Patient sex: F
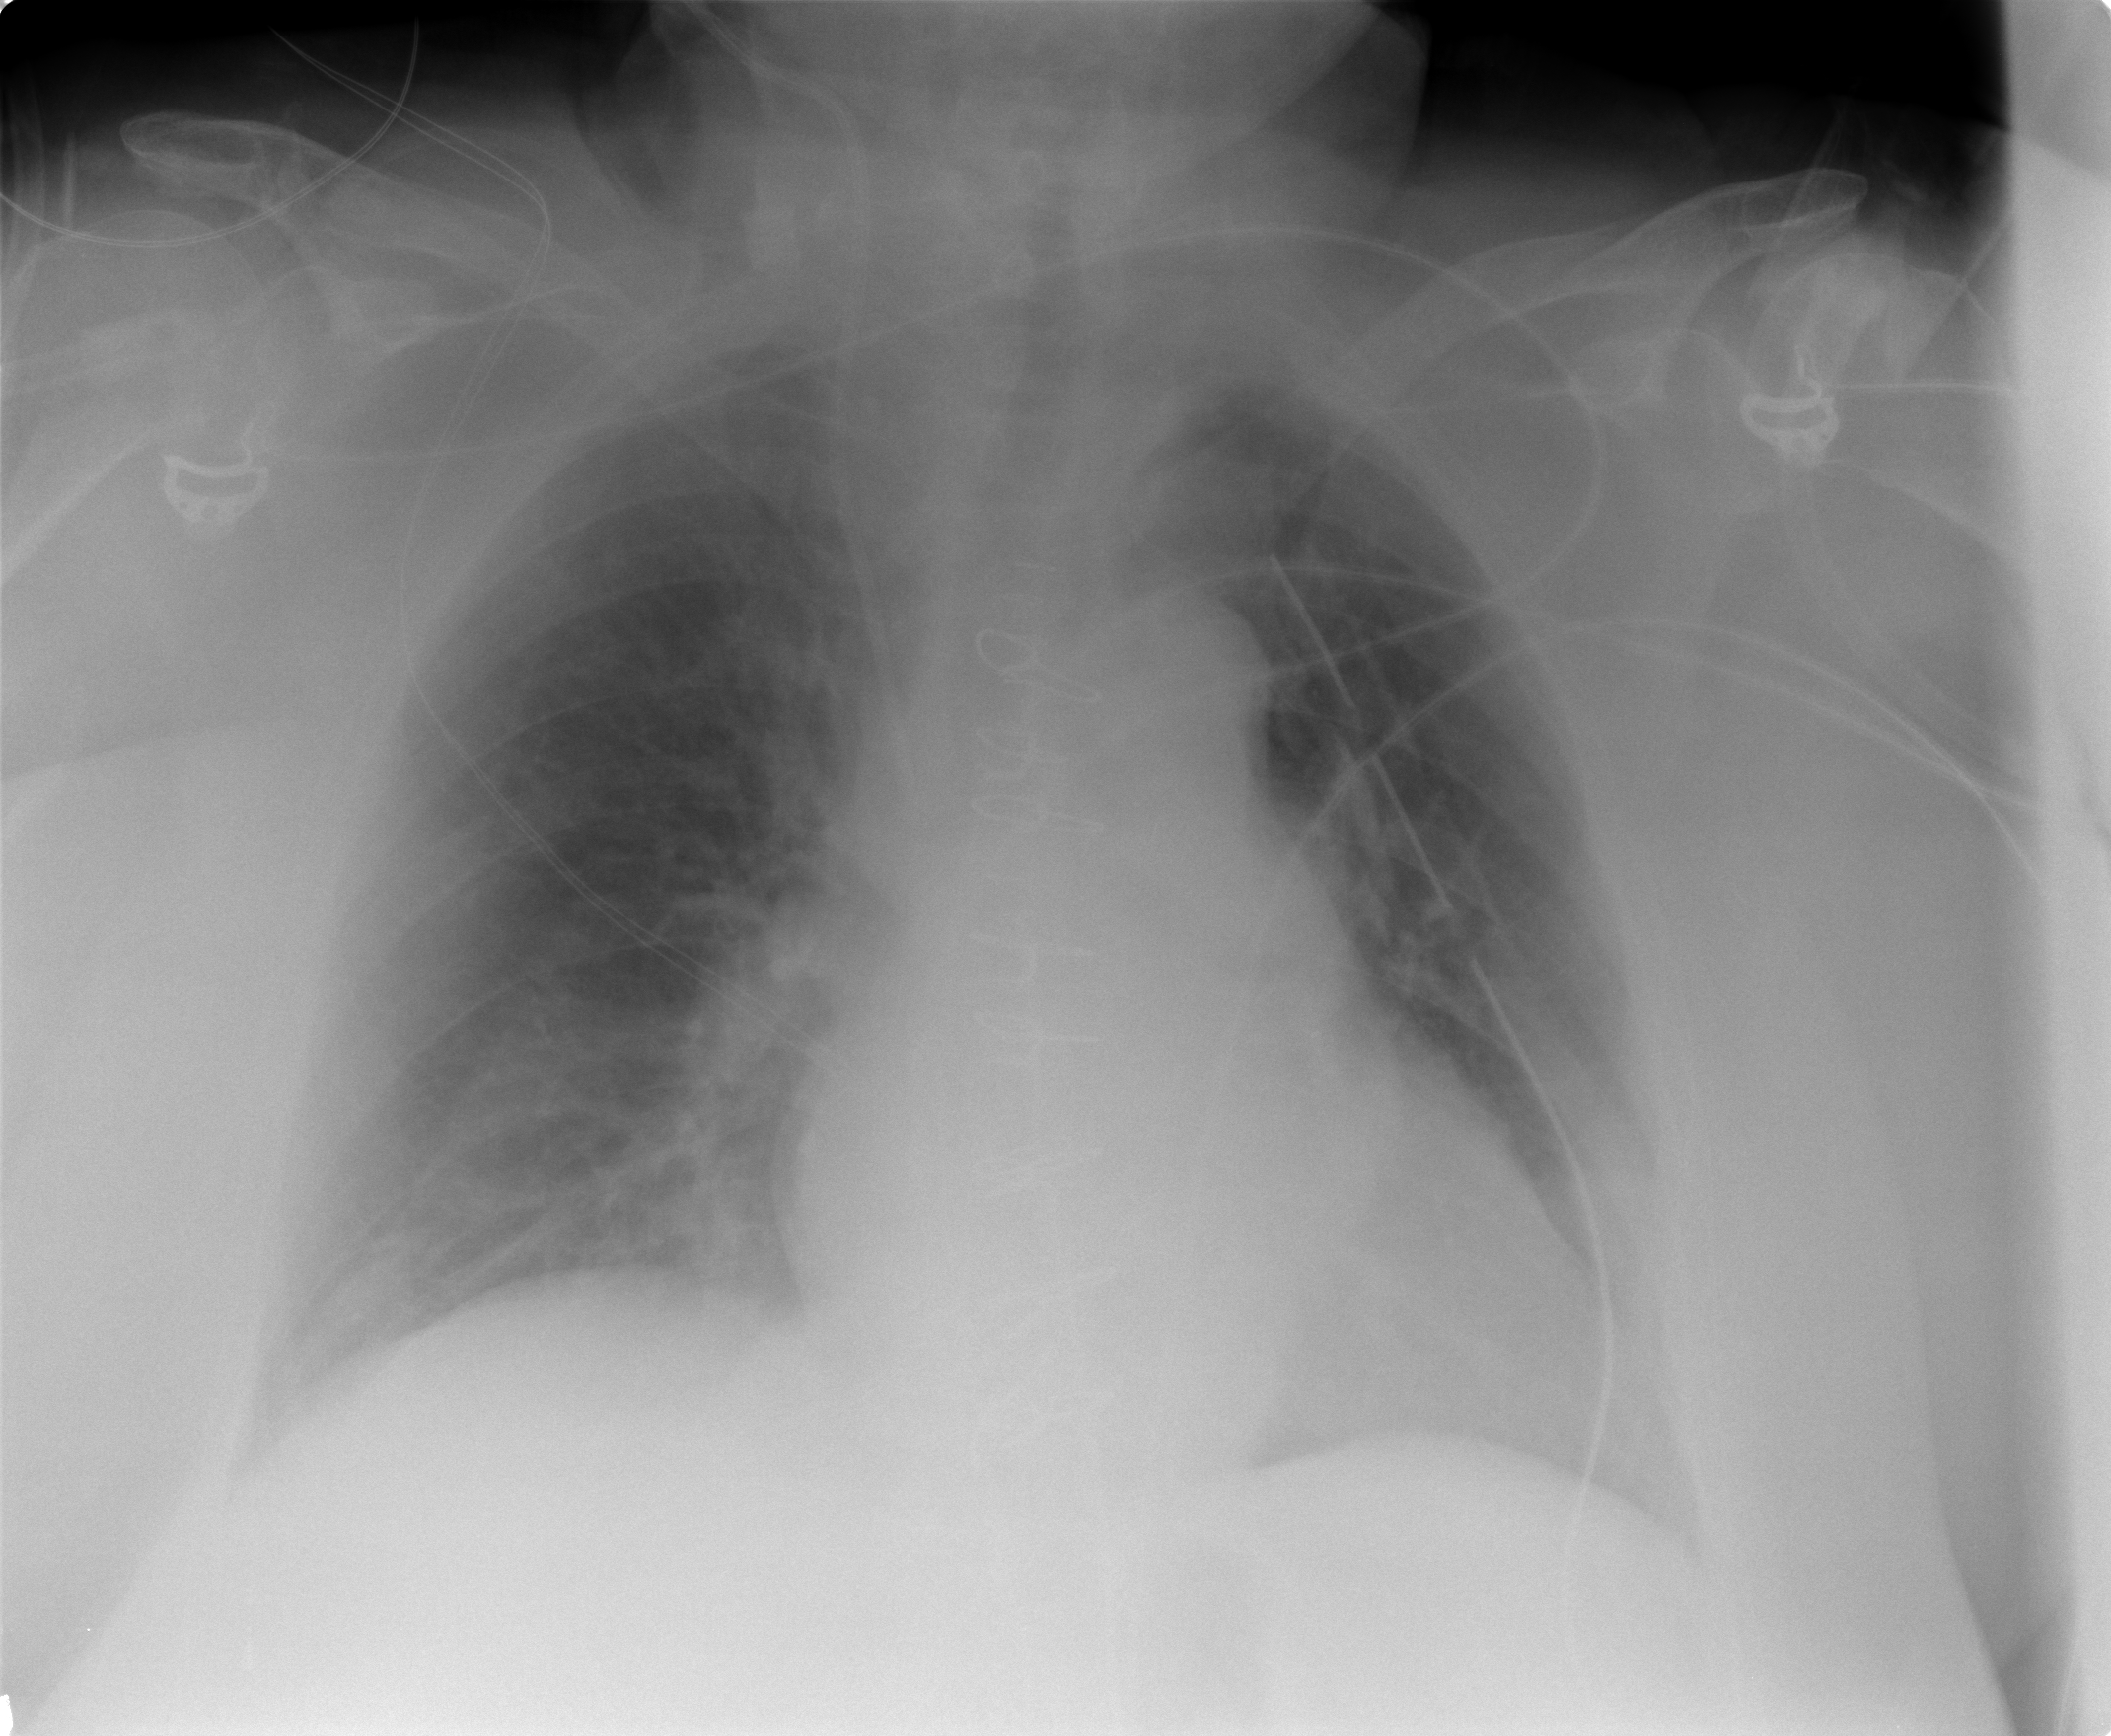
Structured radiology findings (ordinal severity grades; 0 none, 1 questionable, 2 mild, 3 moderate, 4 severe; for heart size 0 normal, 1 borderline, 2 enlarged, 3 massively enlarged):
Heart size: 0
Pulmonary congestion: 1
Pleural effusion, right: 0
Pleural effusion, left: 0
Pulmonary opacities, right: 0
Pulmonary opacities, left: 0
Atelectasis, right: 2
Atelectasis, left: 2